Question: I am portingcode to Autocad 2014 on a Windows 8 Machine from Autocad 2000i on a Windows XP machine. (A big jump, I know).
When I attempt to run a vba command, It takes me to the VBA debugger and highlights this line and gives this error:

What can I do to fix this?
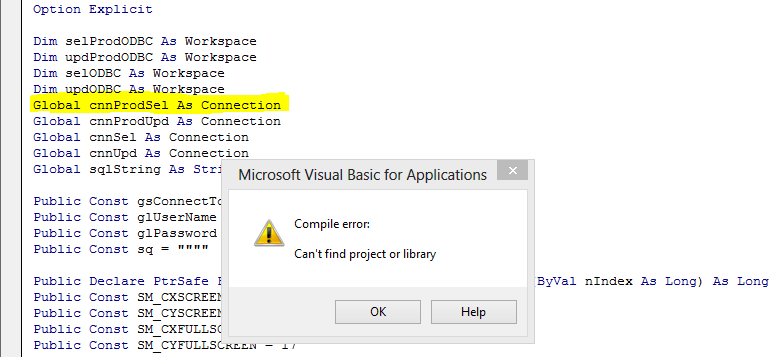
Answer: ADO is not available on 64-bit machines. Your VBA code will not work and you will have to port this to VB.NET. See this video from Autodesk for more help coming up with a workaround.
<URL>